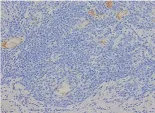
The hematoxylin-eosin (HE) and immunohistochemical pictures. , Desmin.
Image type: pathology (immunostaining)